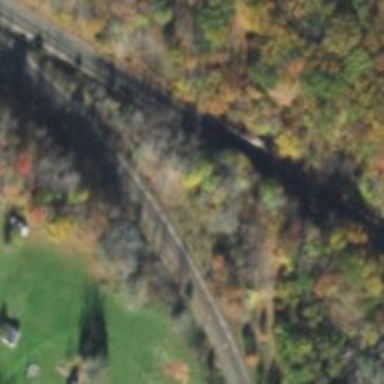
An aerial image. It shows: Abandoned railway bridge.